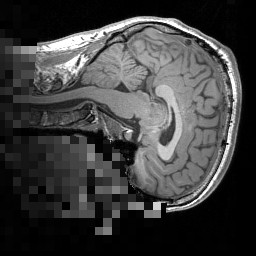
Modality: T1w
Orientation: sagittal
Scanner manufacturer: siemens
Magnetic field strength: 3 T
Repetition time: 1.5 s
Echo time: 0.00291 s